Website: slack
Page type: billing-address
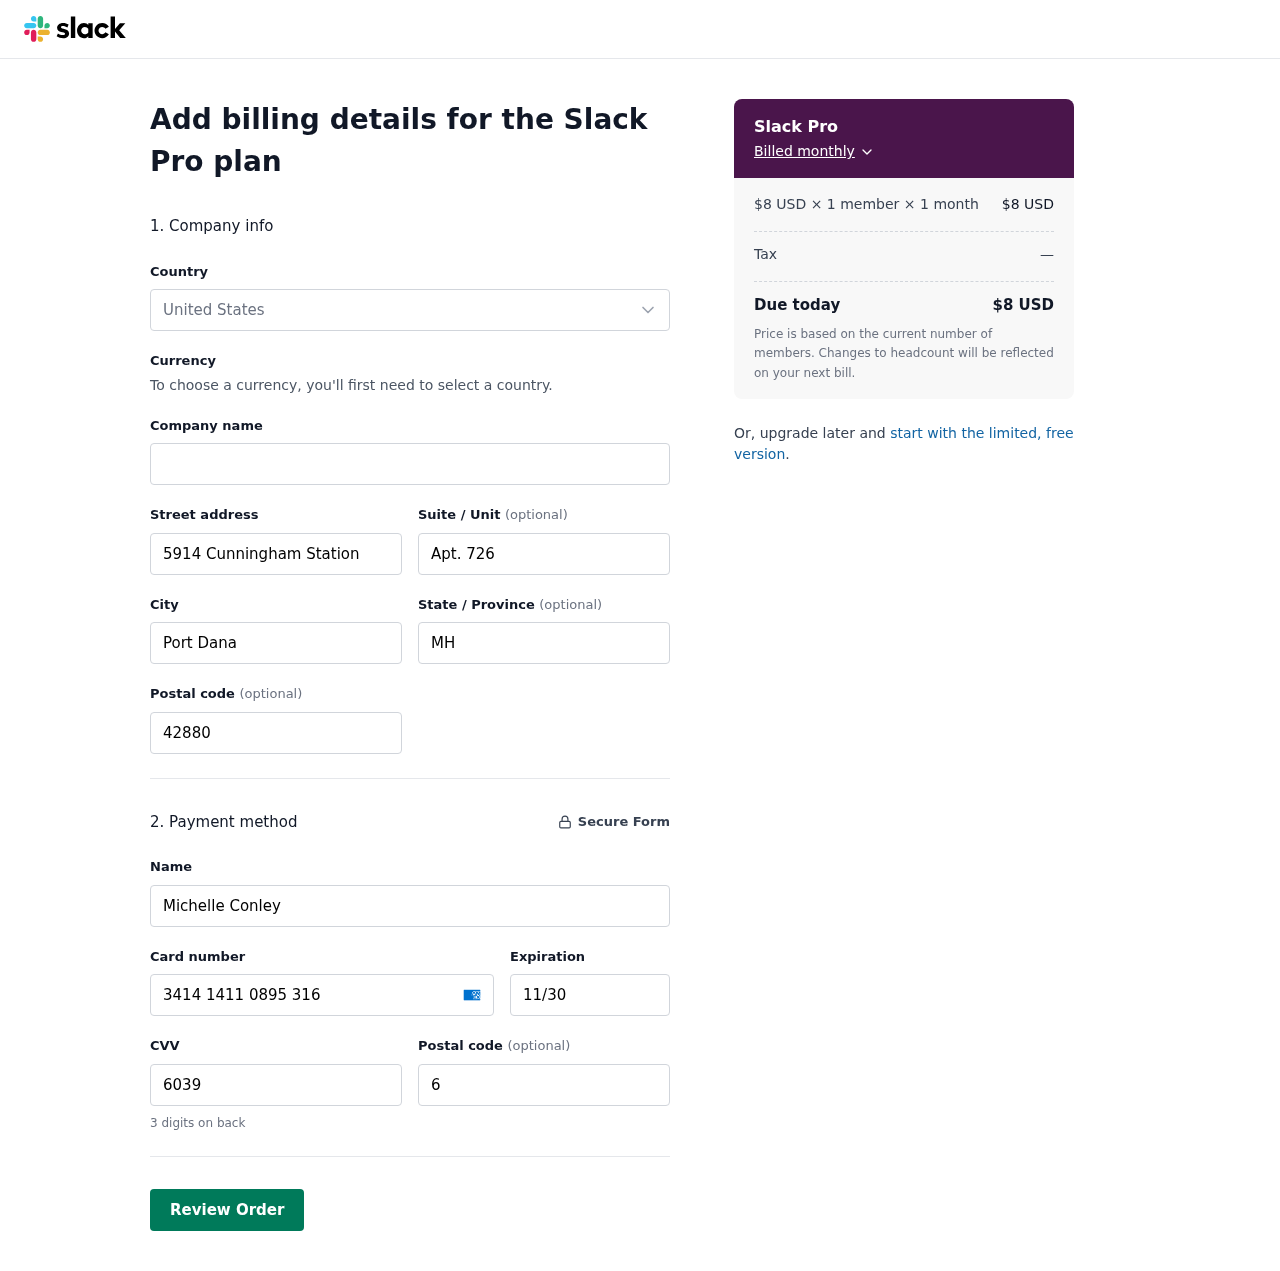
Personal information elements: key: PII_CARD_CVV
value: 6039
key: PII_CARD_EXPIRY
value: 11/30
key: PII_CARD_NUMBER
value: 3414 1411 0895 316
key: PII_CITY
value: Port Dana
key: PII_COUNTRY
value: United States
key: PII_FULLNAME
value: Michelle Conley
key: PII_POSTCODE
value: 42880
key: PII_POSTCODE2
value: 64739
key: PII_STATE
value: MH
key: PII_STREET
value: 5914 Cunningham Station
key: PII_STREET2
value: Apt. 726
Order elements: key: ORDER_PLAN_PRICE
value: $8 USD
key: ORDER_NUM_MEMBERS
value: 1 member
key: ORDER_NUM_MONTHS
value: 1 month
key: ORDER_SUBTOTAL
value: $8 USD
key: ORDER_TAX
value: —
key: ORDER_TOTAL
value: $8 USD